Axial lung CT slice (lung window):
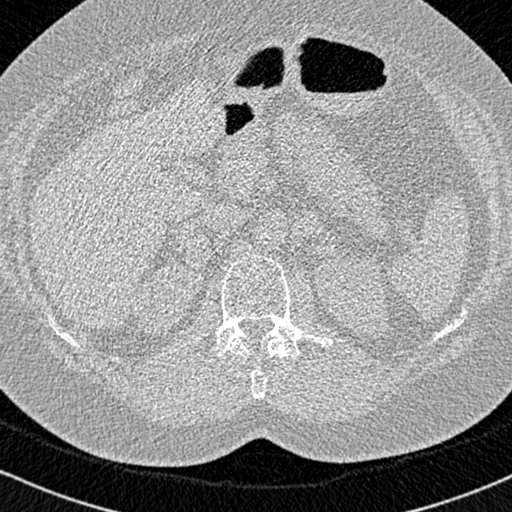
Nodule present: no